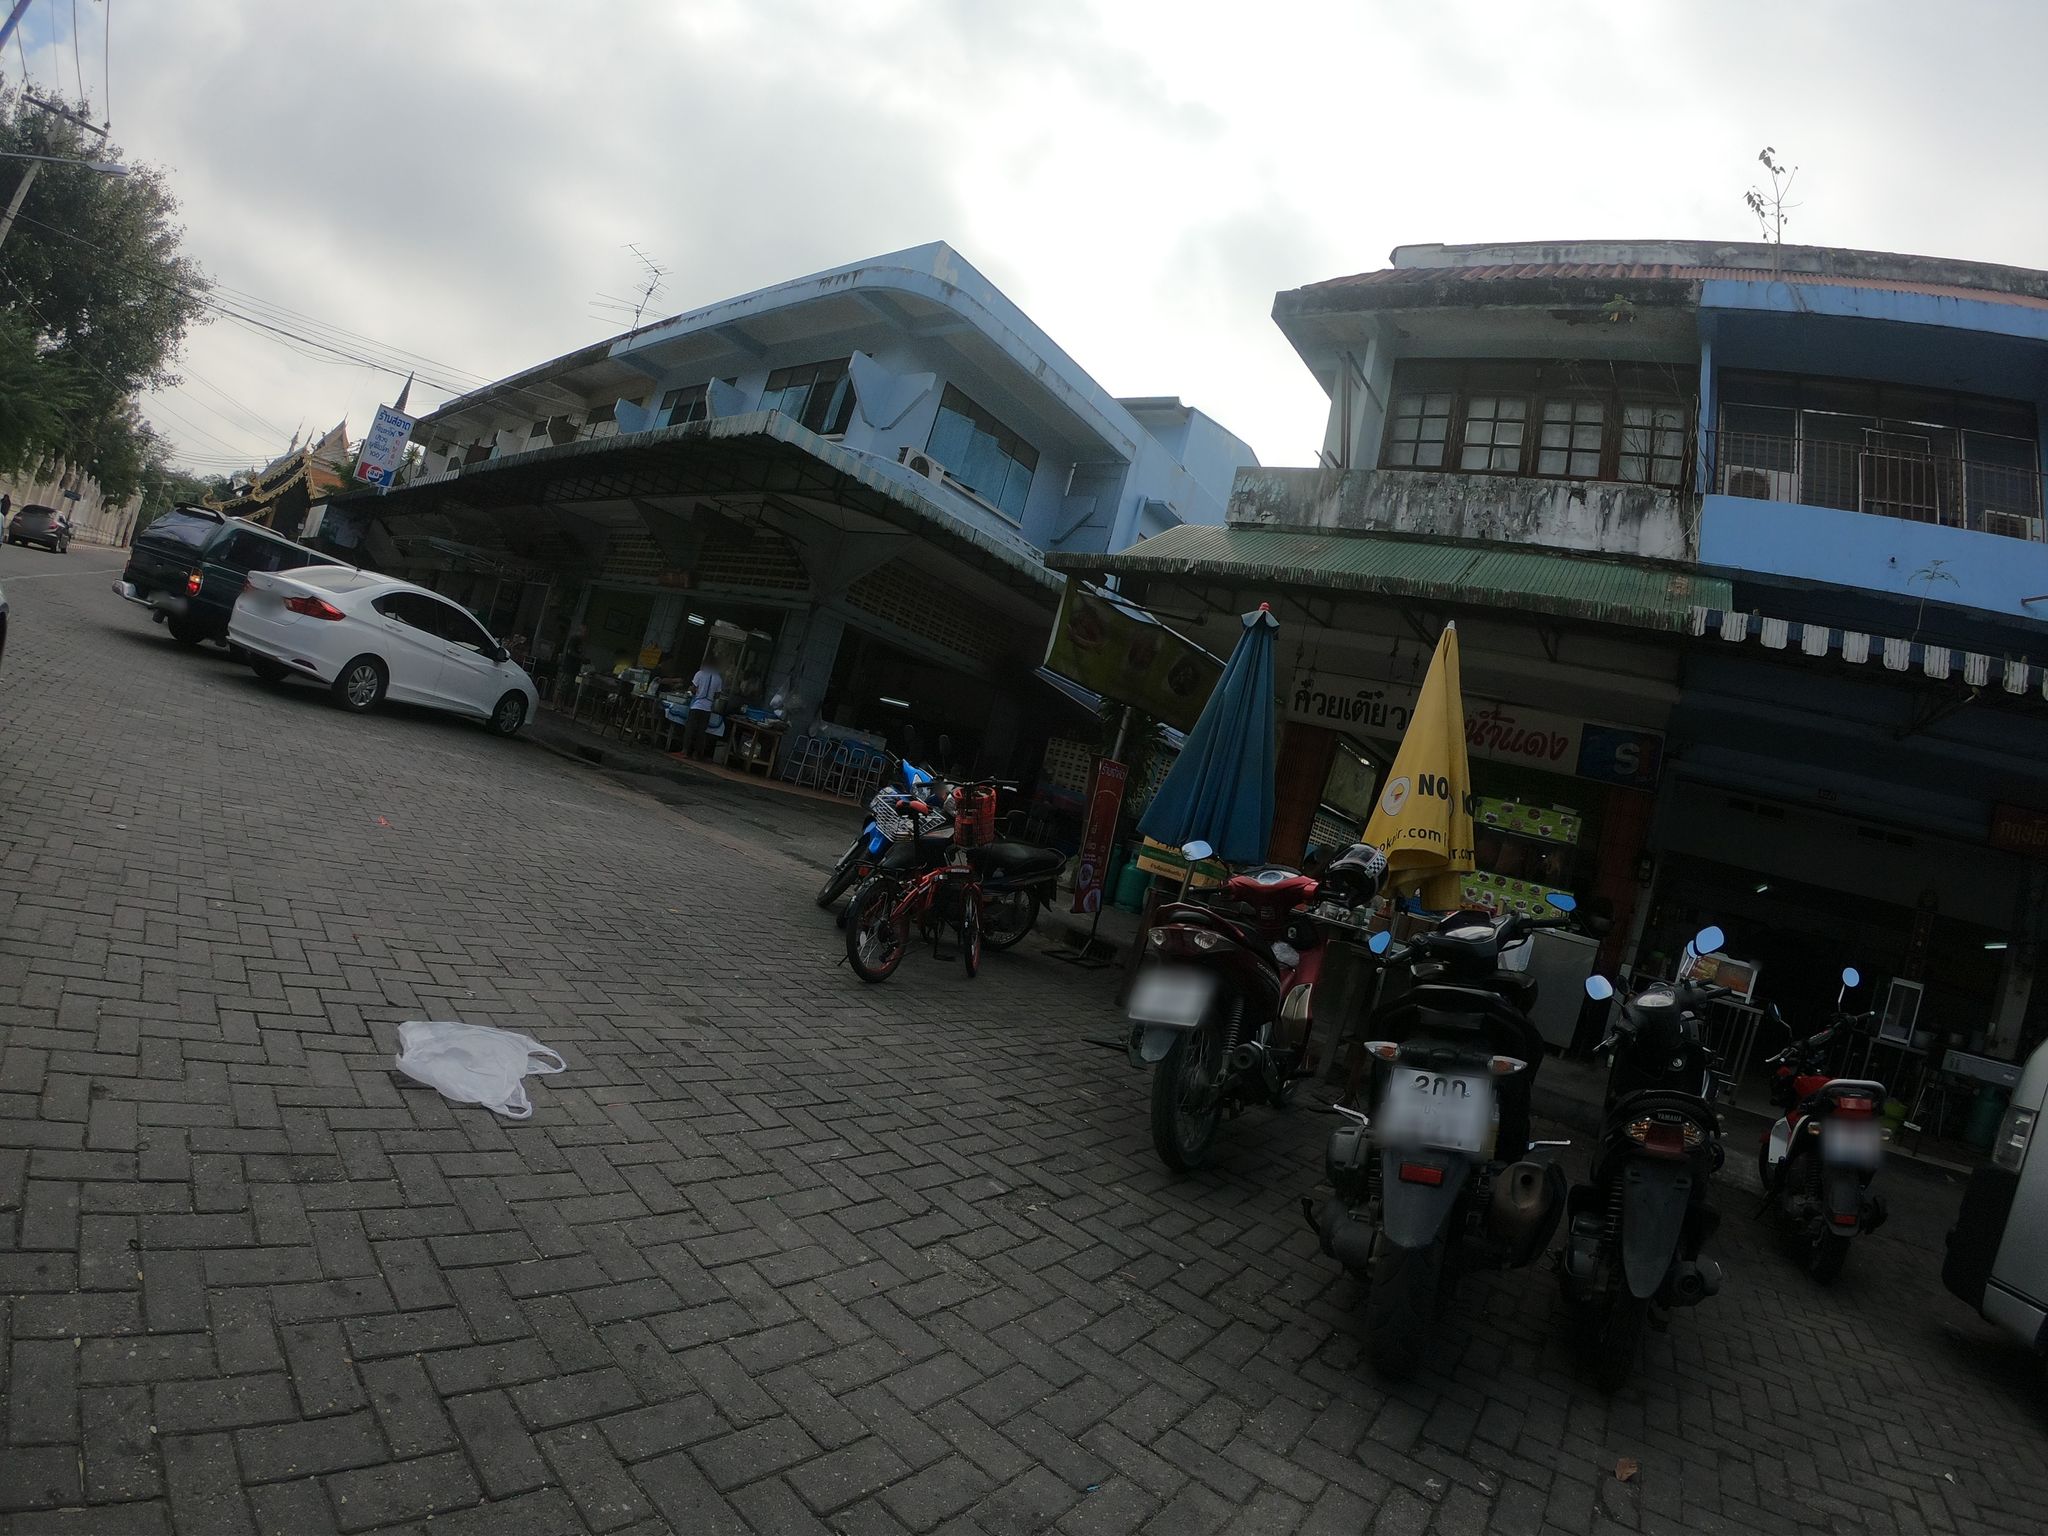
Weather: clear
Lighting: day
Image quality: good
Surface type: walking surface
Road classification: unclassified
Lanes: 2
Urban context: semi-dense urban cluster
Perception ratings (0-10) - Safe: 6.33, Lively: 8.04, Beautiful: 5.06, Boring: 4.07, Depressing: 7.39, Wealthy: 3.05